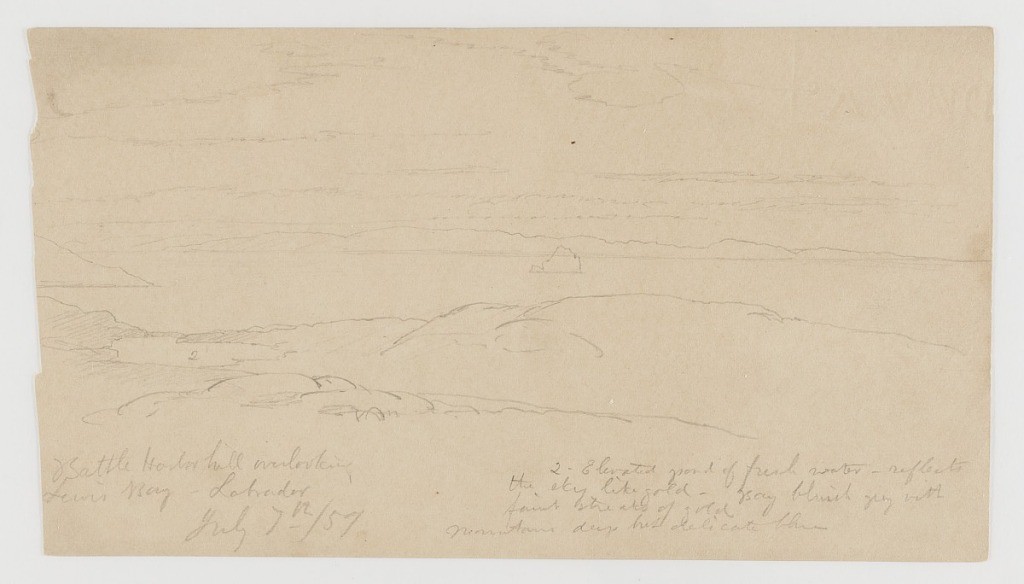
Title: Battle Harbour Hill overlooking Lewis Bay, Canada
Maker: Frederic Edwin Church, American, 1826–1900
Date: July 7, 1859
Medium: Graphite on light brown wove paper
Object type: Drawing
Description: Landscape sketch showing an elevated view of Lewis Bay from a hill beside Battle Harbour in Newfoundland and Labrador, Canada. The nearby rocky, rugged terrain comprises the foreground and features a small freshwater pond at lower left. Lewis Bay itself stretches across the middle distance with an iceberg or small island visible at center. In the background, the mountains on the opposite shore of the bay form a rolling, serrated horizon. Layers of mixed clouds mingle in the sky above.